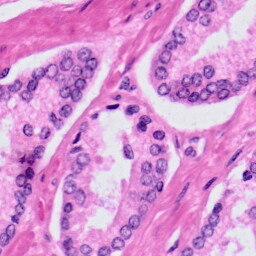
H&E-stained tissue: Prostate